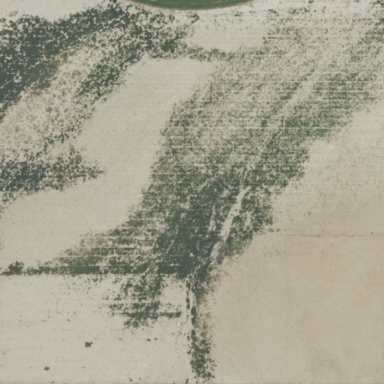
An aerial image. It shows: Farmland with pivot irrigation system.